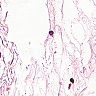
Metastatic tissue present: no